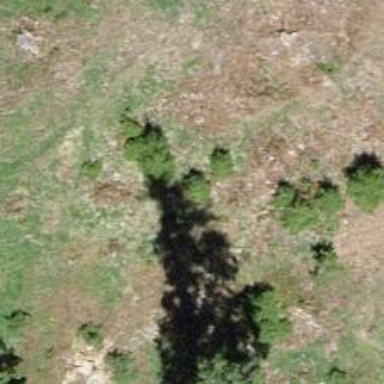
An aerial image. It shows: Beautiful tree in nature.